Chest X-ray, PA view. Patient: 52 years old, sex M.
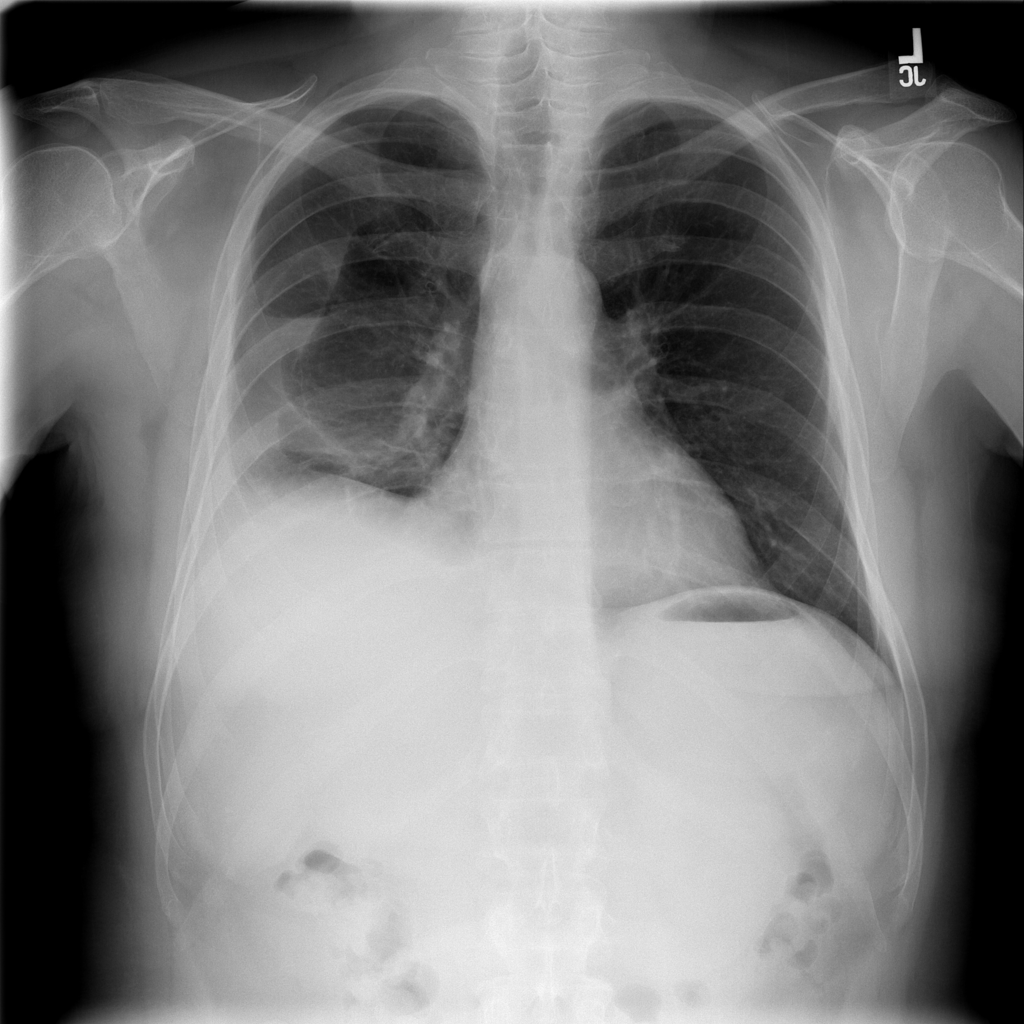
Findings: Effusion, Mass, Pleural_Thickening